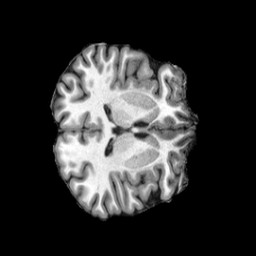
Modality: T1w
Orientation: axial
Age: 20
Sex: male
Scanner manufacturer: siemens
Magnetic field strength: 3 T
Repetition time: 2.5 s
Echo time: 0.00222 s